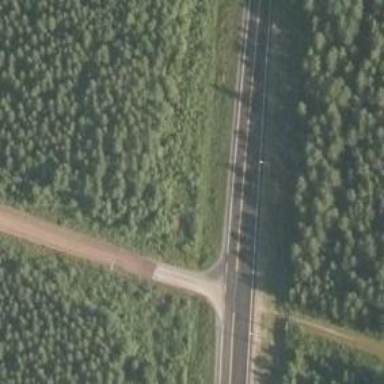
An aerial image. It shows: Asphalt road classified as tertiary trunk link.